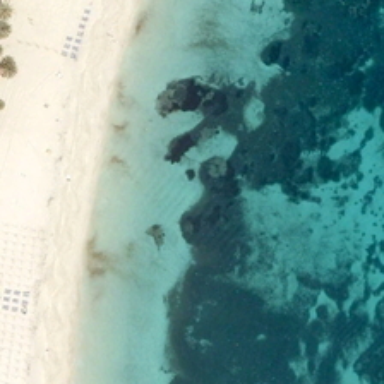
The sea beat the white spray on the beach .